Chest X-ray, AP view. Patient: 26 years old, sex M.
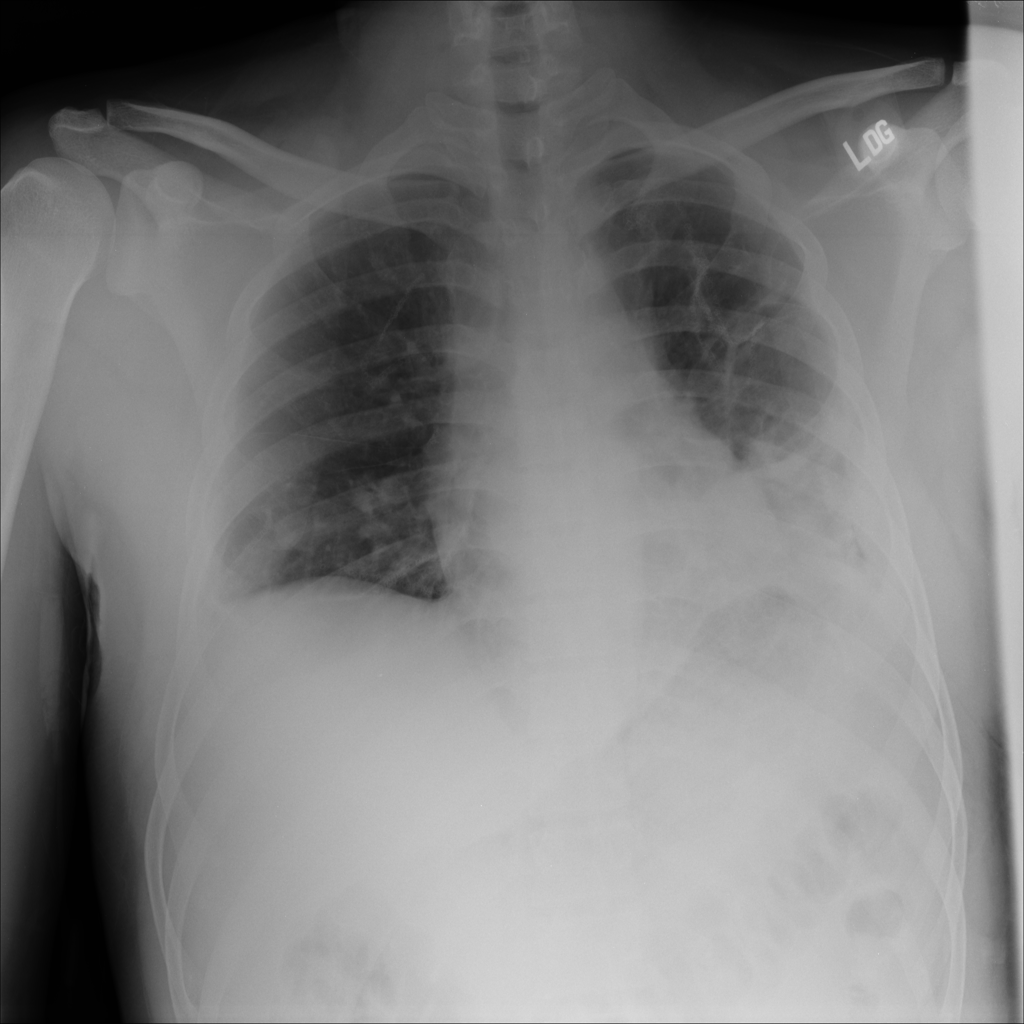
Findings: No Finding